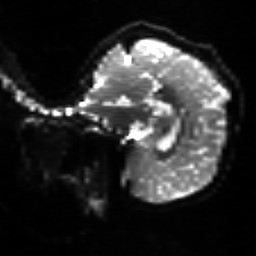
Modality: sbref
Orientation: sagittal
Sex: female
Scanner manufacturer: siemens
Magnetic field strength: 3 T
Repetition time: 5 s
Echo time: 0.071 s